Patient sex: M
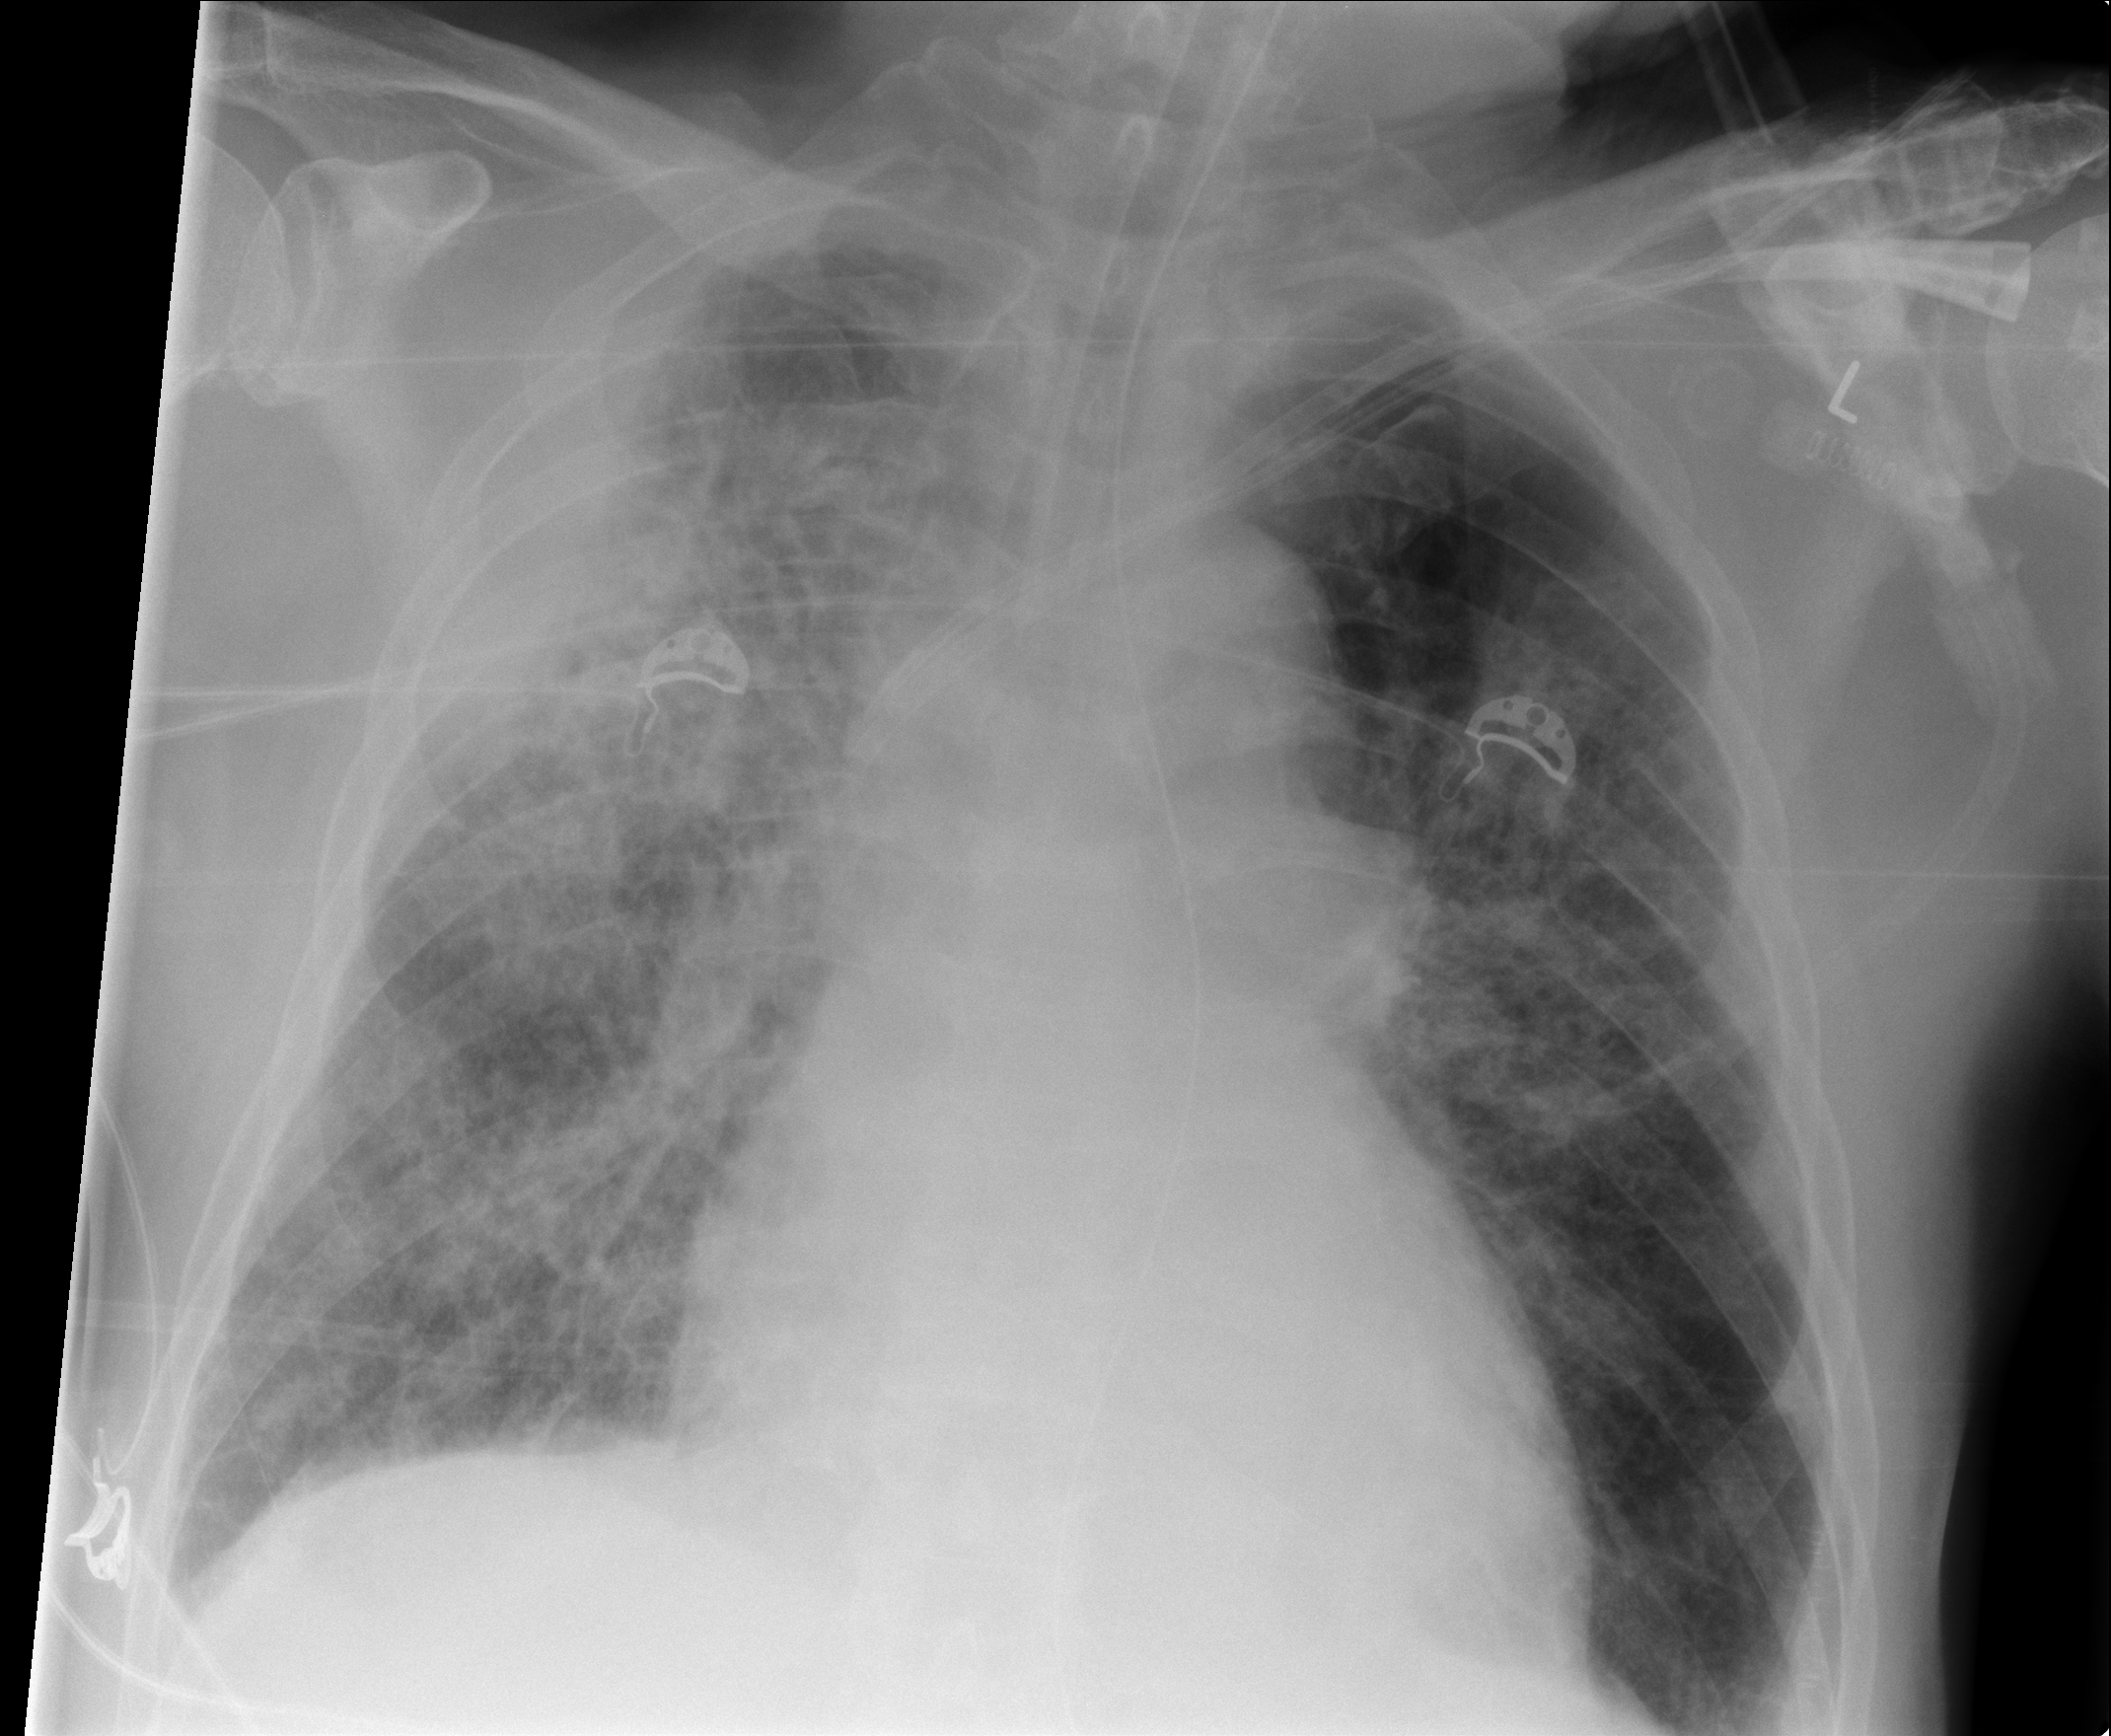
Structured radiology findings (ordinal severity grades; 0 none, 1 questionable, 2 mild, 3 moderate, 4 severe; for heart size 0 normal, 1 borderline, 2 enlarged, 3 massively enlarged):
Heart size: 2
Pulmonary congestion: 2
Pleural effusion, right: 2
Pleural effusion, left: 0
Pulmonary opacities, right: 3
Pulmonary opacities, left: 2
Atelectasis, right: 2
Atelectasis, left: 0